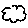
Label: cloud